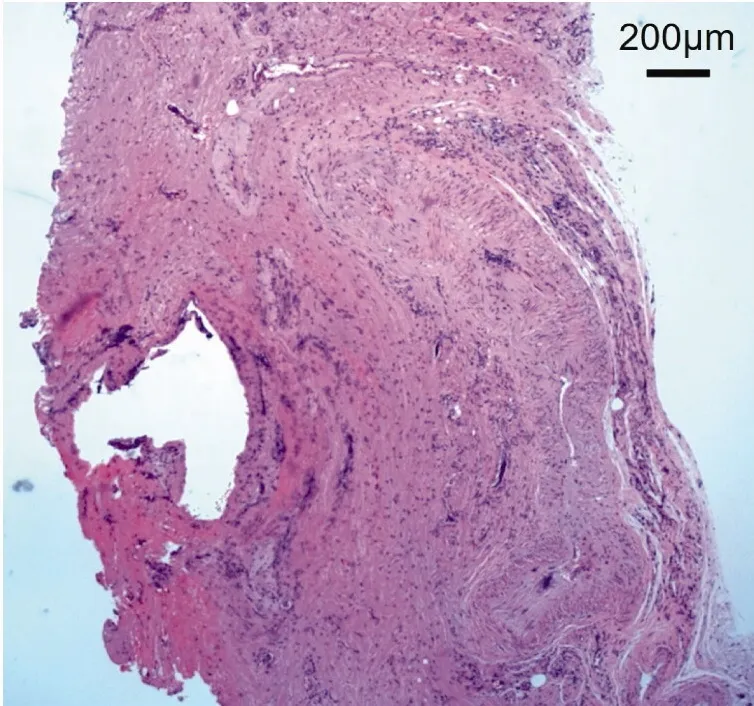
Histopathological view of granulation tissue: Inflammatory cell infiltration was observed. Scale bar 200 microm.
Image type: pathology (h&e)